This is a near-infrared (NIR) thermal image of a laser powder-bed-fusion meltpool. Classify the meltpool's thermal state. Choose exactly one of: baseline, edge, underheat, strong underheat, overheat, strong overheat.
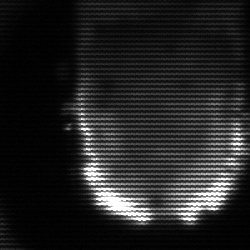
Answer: baseline